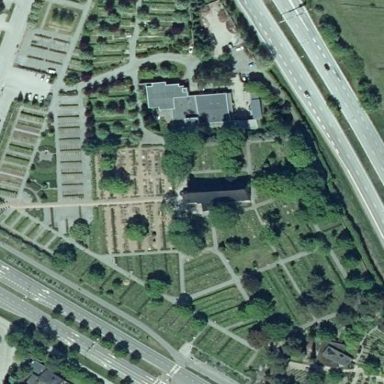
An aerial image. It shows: Graveyard.